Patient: sex M, age 71
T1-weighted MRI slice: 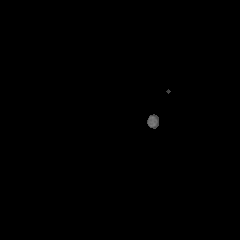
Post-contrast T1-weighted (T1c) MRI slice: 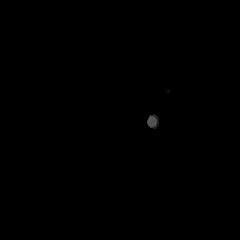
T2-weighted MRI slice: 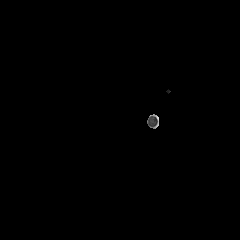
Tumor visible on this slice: no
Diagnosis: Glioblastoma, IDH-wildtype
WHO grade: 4